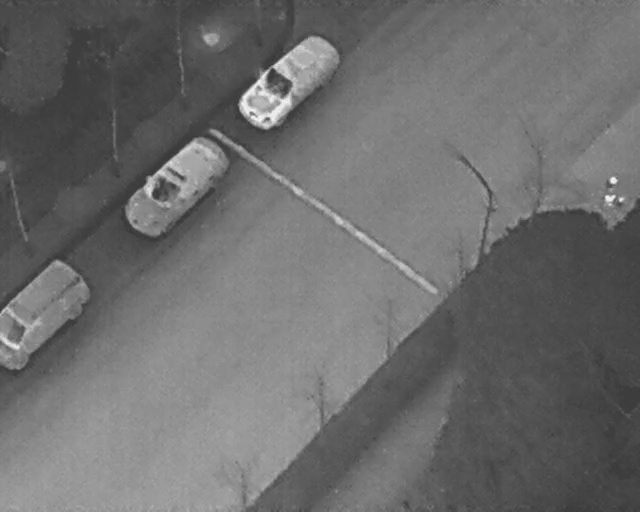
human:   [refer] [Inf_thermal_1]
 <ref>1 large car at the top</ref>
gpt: <box>[[36, 11, 53, 20, 44]]</box>

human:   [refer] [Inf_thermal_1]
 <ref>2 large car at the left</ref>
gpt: <box>[[-2, 52, 16, 69, 2], [18, 31, 36, 41, 47]]</box>